Milling tool wear sample.
Tool blade image: 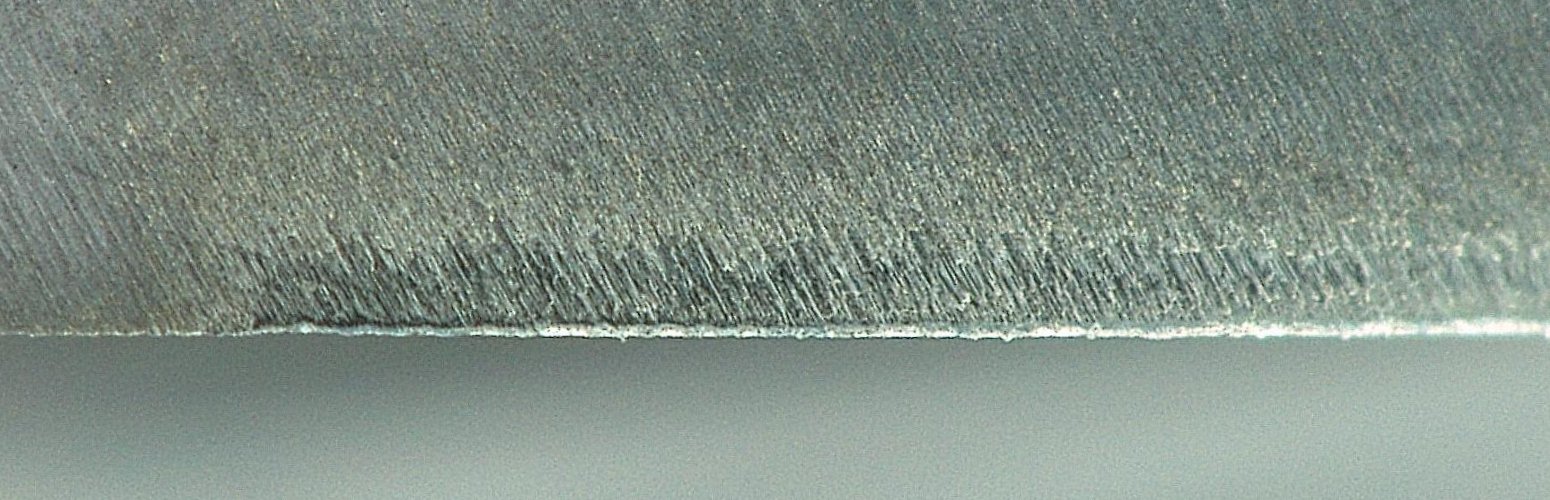
Chip image: 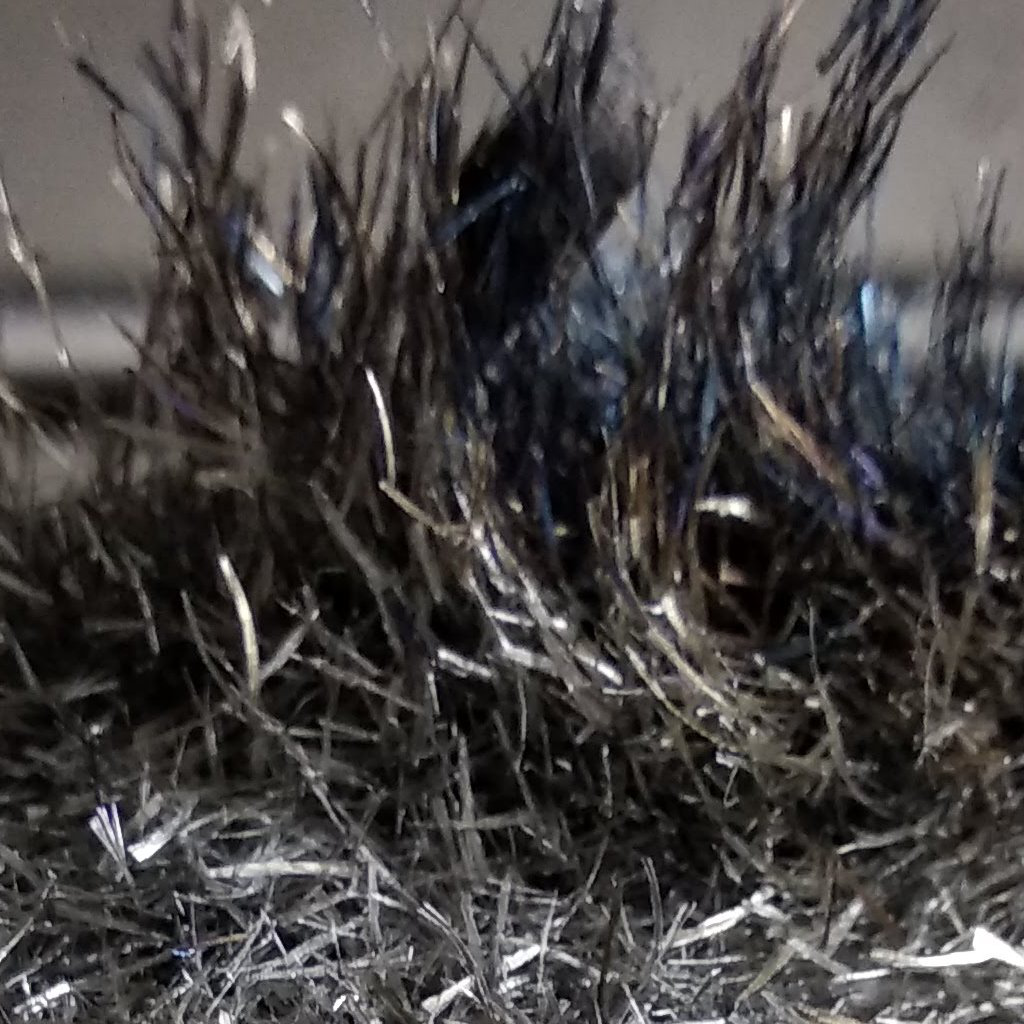
Workpiece image: 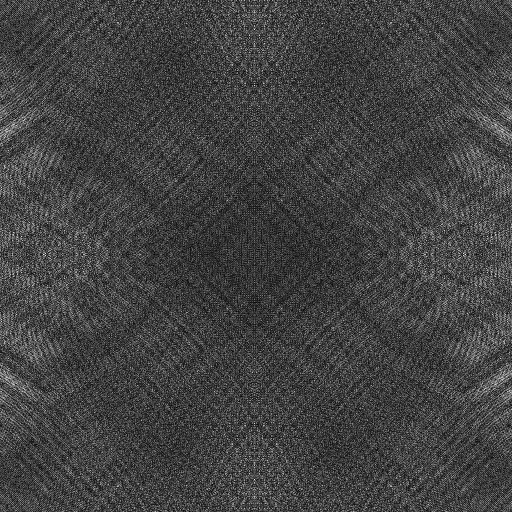
Tool wear state: sharp
Gaps: 0
Flank wear: 33.28
Overhang: 13.81
Force-signal Mel-spectrograms (X, Y, Z axes): 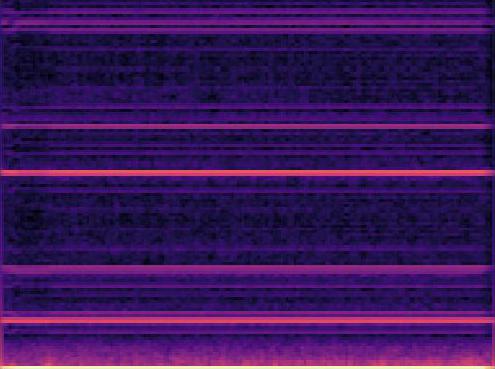 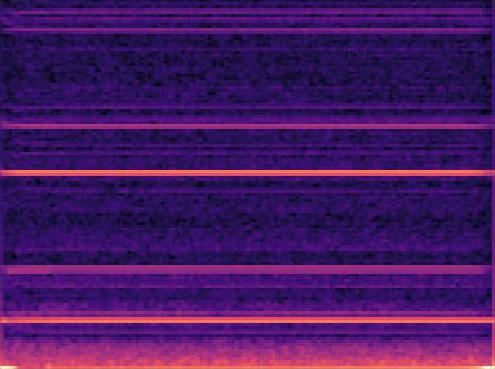 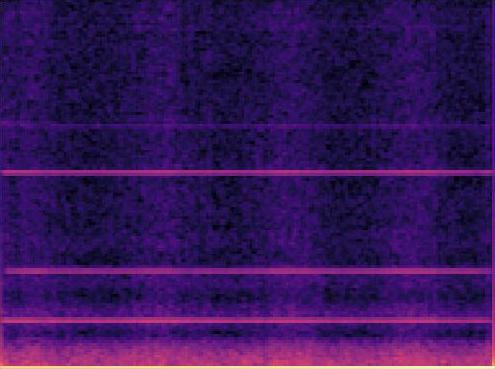
Force-signal scalograms (X, Y, Z axes): 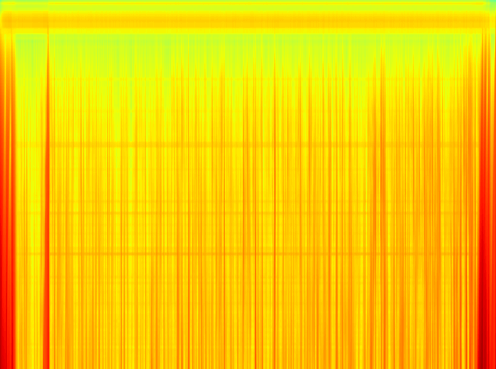 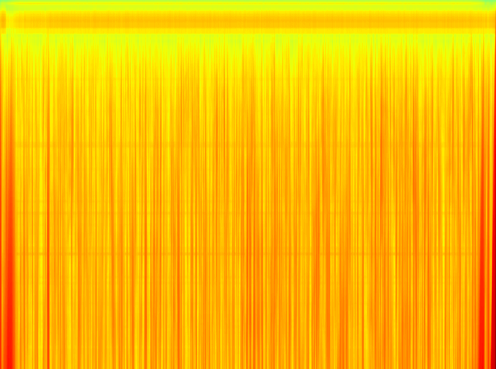 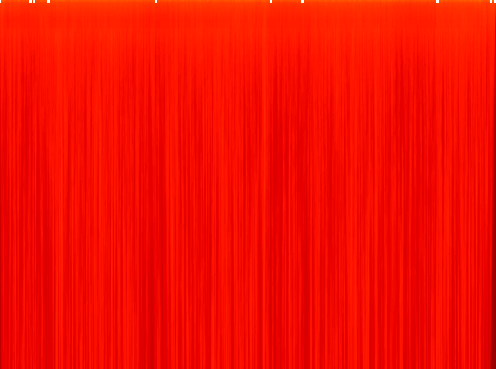
Force phase: initial_break_in_wear